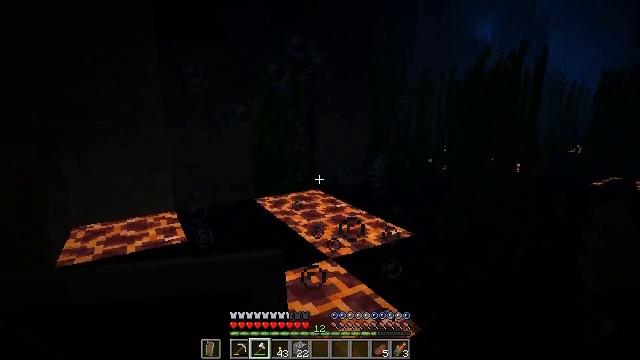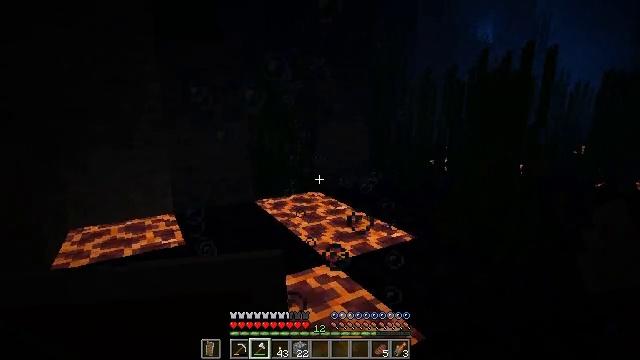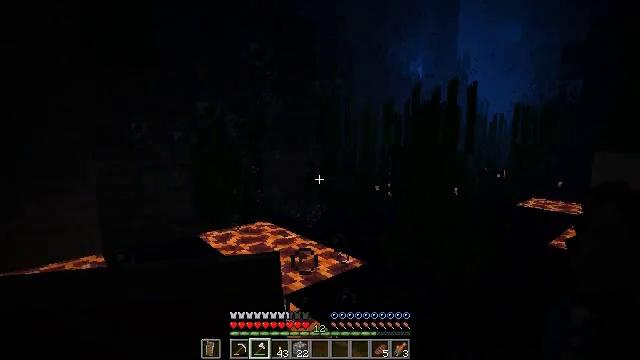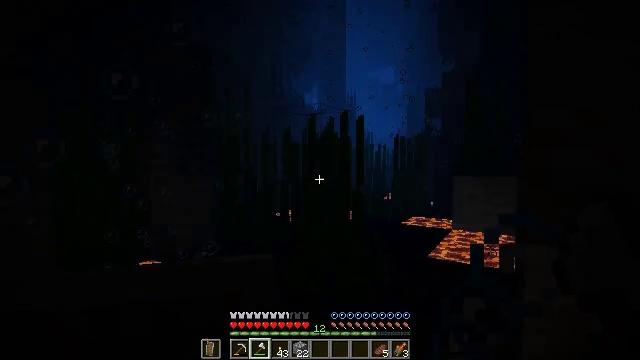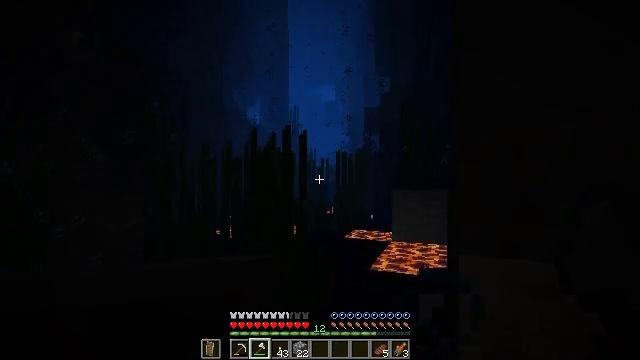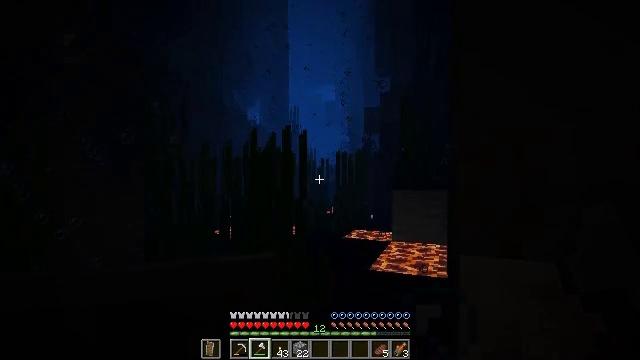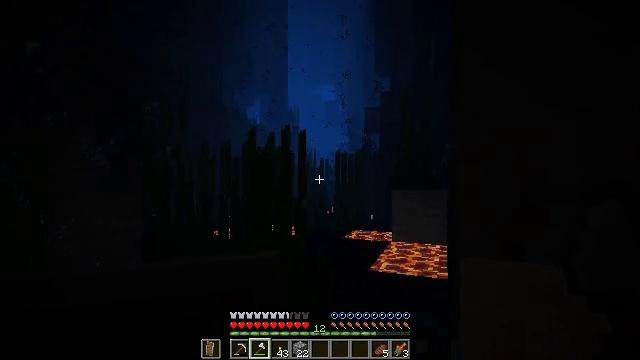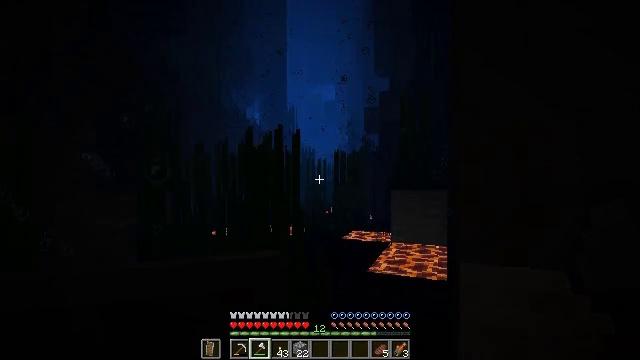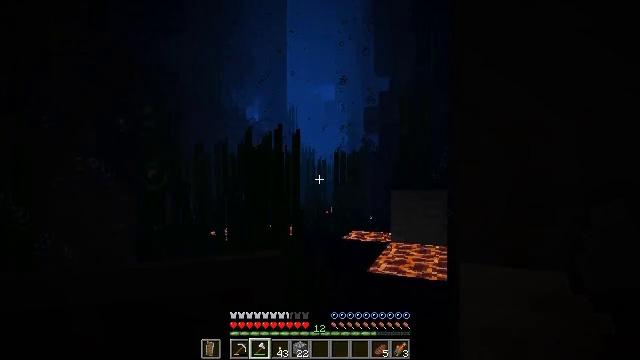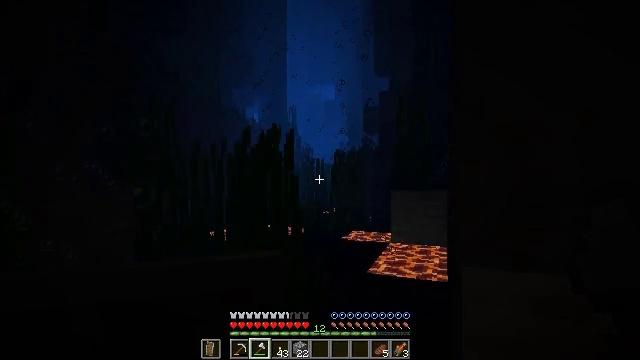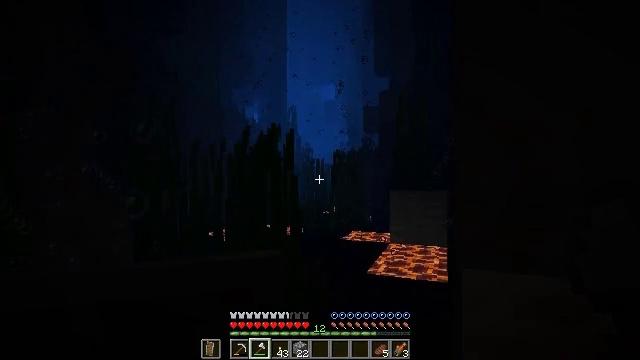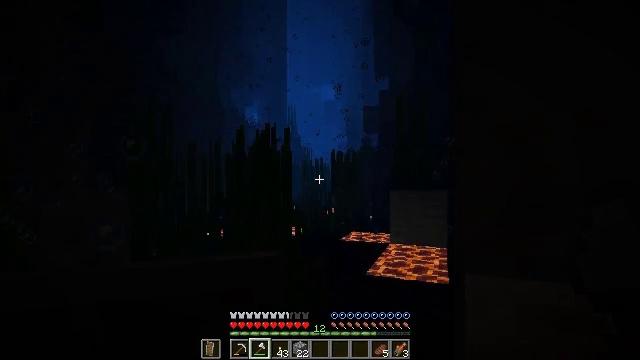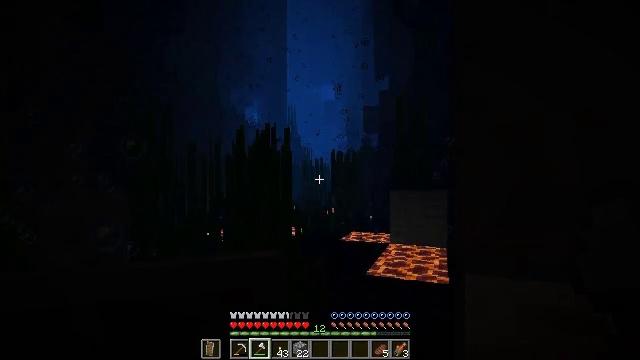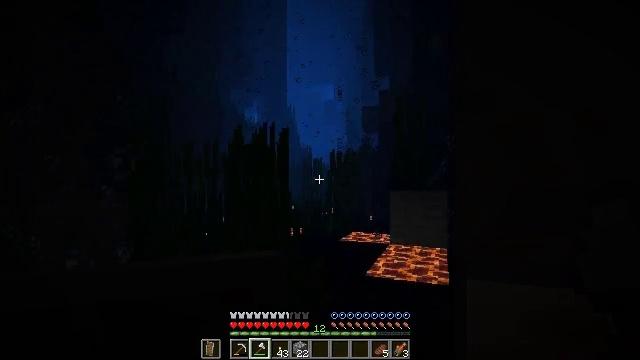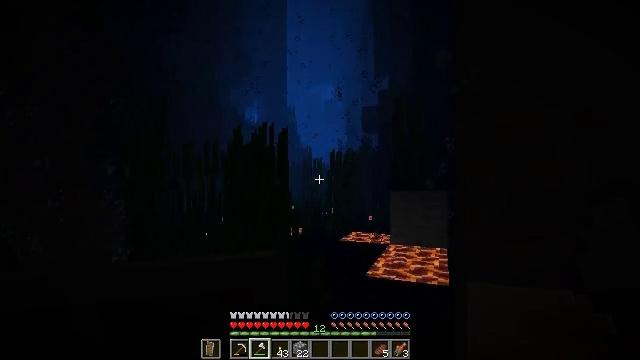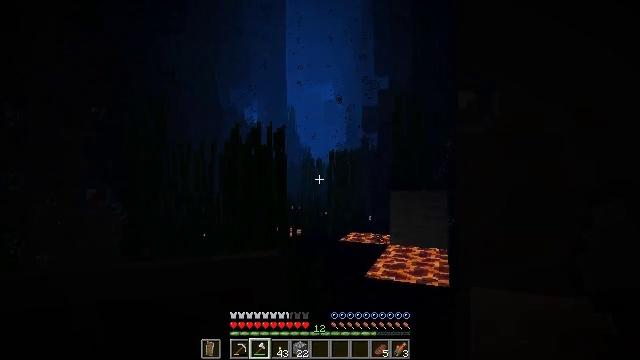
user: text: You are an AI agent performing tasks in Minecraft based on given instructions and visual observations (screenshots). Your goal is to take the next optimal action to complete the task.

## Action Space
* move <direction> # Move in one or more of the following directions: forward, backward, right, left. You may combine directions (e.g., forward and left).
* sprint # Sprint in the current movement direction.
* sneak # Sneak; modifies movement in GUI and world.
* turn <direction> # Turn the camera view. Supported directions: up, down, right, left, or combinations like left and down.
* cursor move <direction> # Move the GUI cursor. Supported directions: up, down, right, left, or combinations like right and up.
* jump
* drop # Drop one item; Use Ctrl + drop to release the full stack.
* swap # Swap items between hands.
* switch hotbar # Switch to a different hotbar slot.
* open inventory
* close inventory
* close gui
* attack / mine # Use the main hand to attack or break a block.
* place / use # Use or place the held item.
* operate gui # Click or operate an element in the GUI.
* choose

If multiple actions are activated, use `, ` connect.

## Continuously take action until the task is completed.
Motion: motion action
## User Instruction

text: Collect tall seagrass by holding left button.
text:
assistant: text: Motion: move forward and move right, sneak
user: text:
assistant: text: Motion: move forward and move right, sneak, turn right and up
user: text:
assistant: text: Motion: move forward and move right, sneak, turn right and up
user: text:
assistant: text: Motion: move forward and move right, sneak, turn right and up
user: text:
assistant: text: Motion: move forward and move right, sneak
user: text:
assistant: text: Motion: move forward and move right, sneak
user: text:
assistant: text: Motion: move forward and move right, sneak
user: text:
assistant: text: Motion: move forward, sneak
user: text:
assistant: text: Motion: move forward, sneak
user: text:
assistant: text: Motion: move forward, sneak
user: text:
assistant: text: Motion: move forward, sneak
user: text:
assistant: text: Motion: move forward, sneak
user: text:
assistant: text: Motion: move forward, sneak
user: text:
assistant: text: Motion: move forward, sneak
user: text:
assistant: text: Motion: move forward, sneak
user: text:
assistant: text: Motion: move forward, sneak, turn down
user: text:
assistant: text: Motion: move forward, sneak, turn left and down
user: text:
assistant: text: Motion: move forward, sneak, turn left and down
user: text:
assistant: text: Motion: move forward, sneak, turn down
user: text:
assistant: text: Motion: move forward, sneak, turn down
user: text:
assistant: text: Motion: move forward, sneak
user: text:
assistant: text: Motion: move forward, sneak
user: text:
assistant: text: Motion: move forward, sneak
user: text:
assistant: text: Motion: move forward, sneak
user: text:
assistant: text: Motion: move forward, sneak
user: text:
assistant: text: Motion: move forward, sneak
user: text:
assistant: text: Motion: move forward, sneak
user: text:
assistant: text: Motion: move forward, sneak, turn up
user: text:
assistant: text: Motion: move forward and move left, sneak, turn up
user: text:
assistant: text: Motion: move forward and move left, sneak, turn up